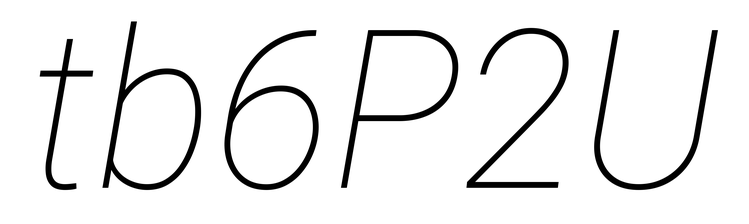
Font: Roboto-Italic_Thin_Italic